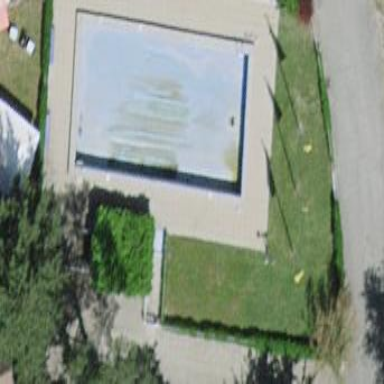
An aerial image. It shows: Swimming pool area designated for leisure and sport.